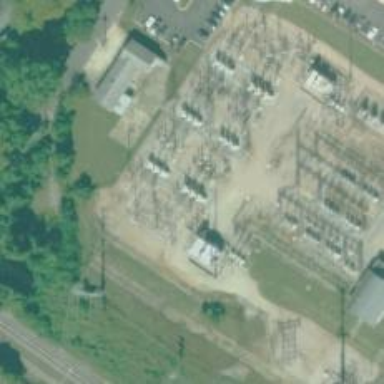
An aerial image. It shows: Switch for power supply.